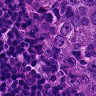
Metastatic tissue present: yes